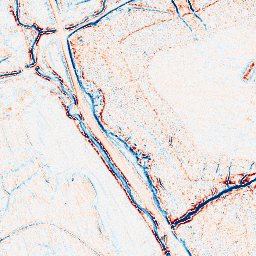
Category: edge_preserving
Decomposition family: anisotropic_diffusion
Decomposition parameters: iterations: 5
kappa: 100
gamma: 0.2
Upsampling method: quintic
Upsampling parameters: scale: 2
Upsampling scale: 2